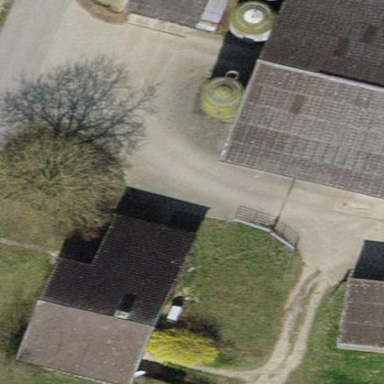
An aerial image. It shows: Gabled roof farm building.